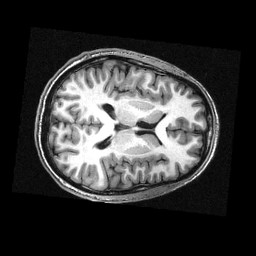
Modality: T1w
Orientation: axial
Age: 19
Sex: male